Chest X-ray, PA view. Patient: 59 years old, sex M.
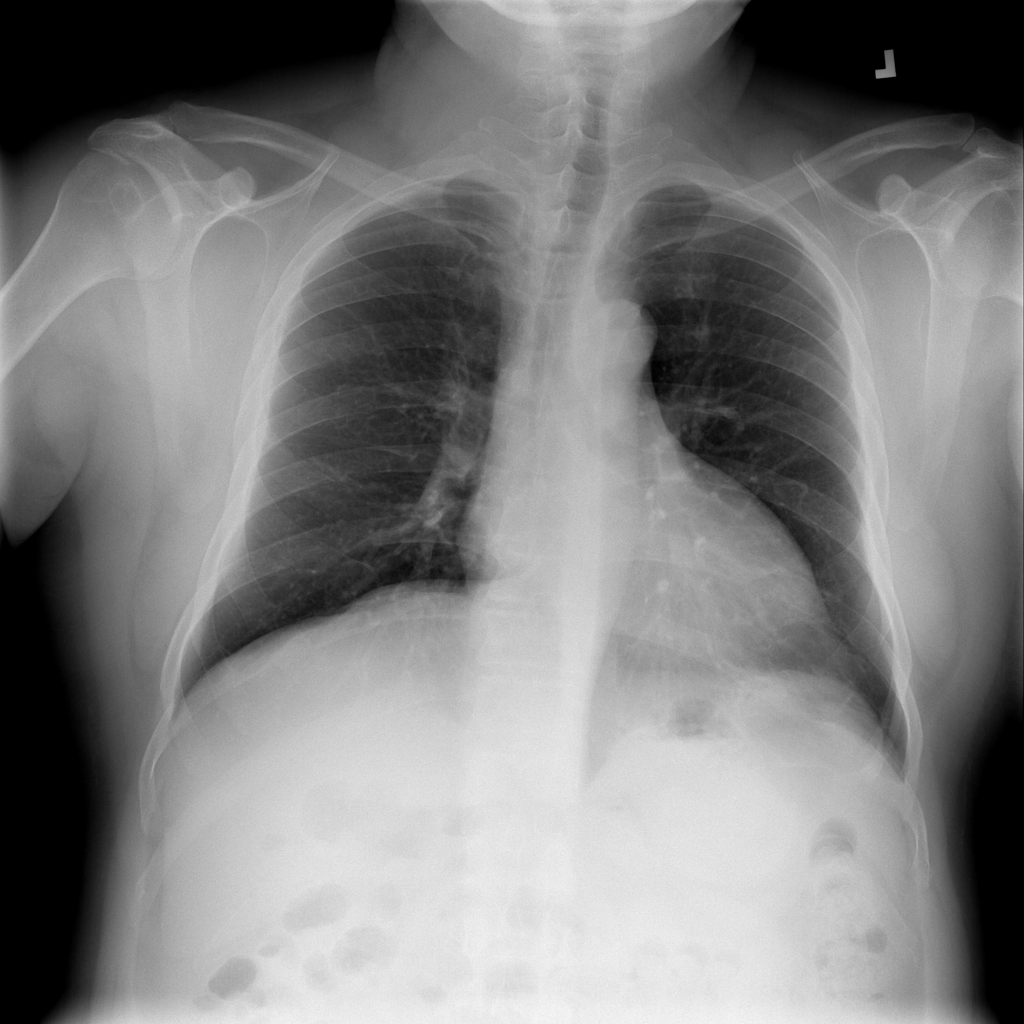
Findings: No Finding